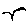
Label: bird